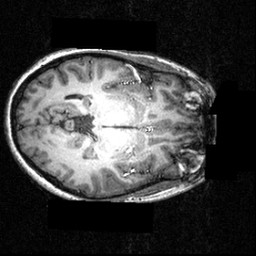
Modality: T1w
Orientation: axial
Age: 21
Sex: female
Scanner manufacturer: siemens
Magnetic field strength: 3.951 T
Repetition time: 1.5 s
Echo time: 0.00335 s